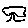
Label: tree